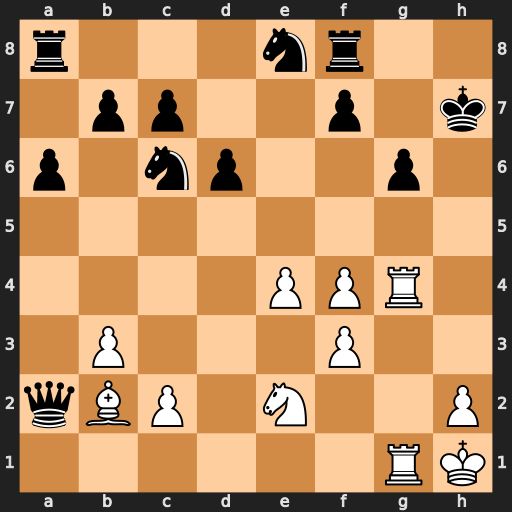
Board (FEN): r3nr2/1pp2p1k/p1np2p1/8/4PPR1/1P3P2/qBP1N2P/6RK
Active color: w
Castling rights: -
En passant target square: -
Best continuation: Rh4+ Kg8 Rh8#